Aerial crown-view tile of a tropical tree (Barro Colorado Island, Panama), acquired 20240813:
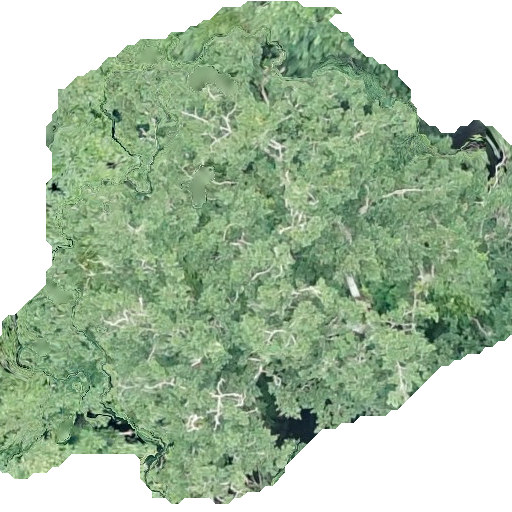
Species: Brosimum alicastrum
GBIF accepted scientific name: Brosimum alicastrum
Crown area: 293.469 m²